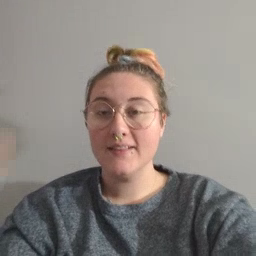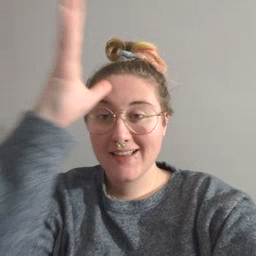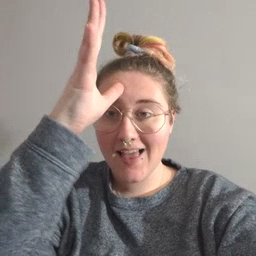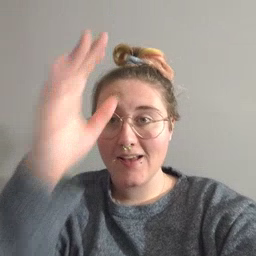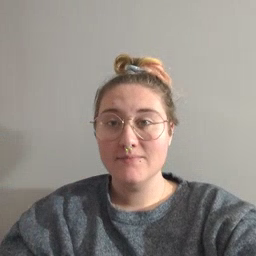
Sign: dad